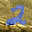
Label: 2